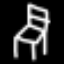
Label: chair